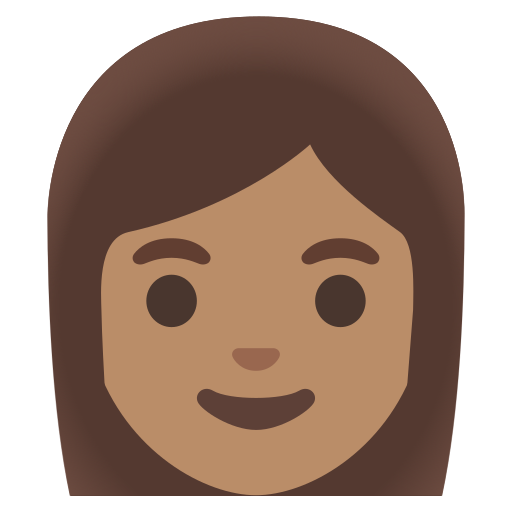
Emoji: 👩🏽